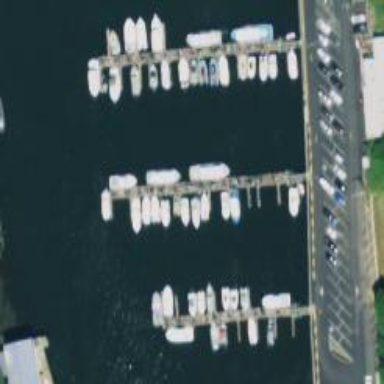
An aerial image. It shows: Man-made pier.